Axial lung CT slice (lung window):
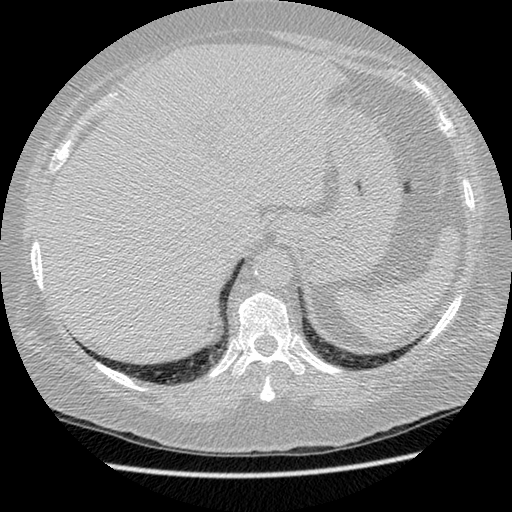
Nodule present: no